Question: Hi I am just starting to learn angular && angular-ui-router and am trying to figure out how to determine when the app is opened for the first time to send the user to the login page or home page.
This is what i have so far:
'''
codeArtApp.config(function($stateProvider, $urlRouterProvider){
$stateProvider
.state('login',{
url : '/login',
templateUrl:'App/scripts/login/loginView.html',
controller: 'loginCtrl'
})
.state('profile', {
url : '/profile',
templateUrl:'App/scripts/login/loginView.html',
controller: 'profileCtrl'
})
.state('404', {
url: '/404',
templateUrl:'App/scripts/views/404.html'
});
$urlRouterProvider.otherwise("404");
'''
});
'''
codeArtApp.run(['$state', '$rootScope', function($state, $rootScope, $log){
$rootScope.$on('$stateChangeStart', function(event, toState, toParams, fromState){
if(fromState.url === '^' && toState.url !== 'login'){
$state.go('login');
}
});
'''
}]);
What I assumed here is that if 'fromState.url' is set to '^' then the application is starting for the first time.
For some reason this code enters an infinite loop and I gt this stacktrace:

Now from what I can tell this happened because event if '$state.go('login')' gets execute 'toState.url' is always .
I had hoped if '$state.go('login')' gets executed 'toState.url' would have been set to login and that call would not be executed anymore.
I may not be setting this logic in the right place...
Can anyone tell me how conditionaly page displayed is achieved in Angular?
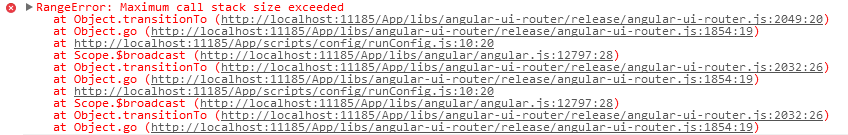
Answer: There is a link to working <URL>, the main changes are shown in the code:
'''
codeArtApp.run(['$state', '$rootScope',
function($state, $rootScope, $log) {
$rootScope.$on('$stateChangeStart',
function(event, toState, toParams, fromState) {
// instead of
// toState.url !== 'login'
// we compare
// toState.name !== 'login'
var shouldLogin = fromState.url === '^'
&& toState.name !== 'login';
if(shouldLogin)
{
// this way we stop current execution
event.preventDefault();
// and navigate to login
$state.go('login');
}
});
}
]);
'''
The 'toState.url' would contain the url, i.e. ''/login'' instead of ''login''. Also check the : <URL> showing the above...